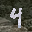
Label: 4